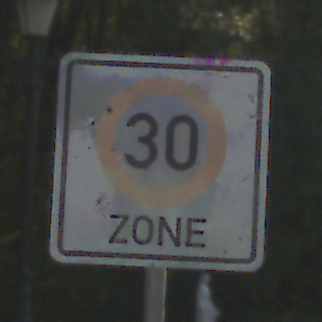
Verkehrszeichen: BeginnZone30
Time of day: MorningAfternoon
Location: Outdoor (Suburban)
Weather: Clear
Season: NotSpecified
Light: Natural